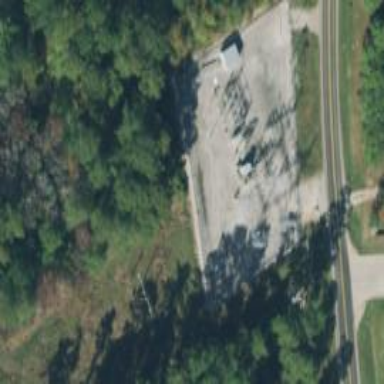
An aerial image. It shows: Outdoor power substation surrounded by fence. The substation is specifically for distribution purposes.